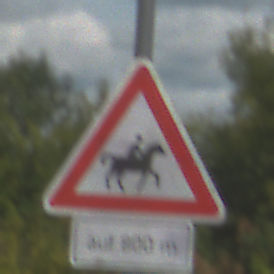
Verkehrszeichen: ReiterLinks
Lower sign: LaengeEinerStrecke5
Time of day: Midday
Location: Outdoor (Suburban)
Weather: PartlyCloudy
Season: Summer
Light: Natural